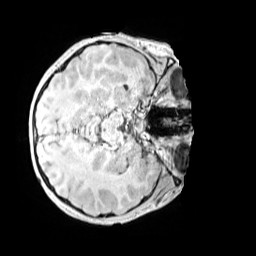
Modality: MP2RAGE
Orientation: axial
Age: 11
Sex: female
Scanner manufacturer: siemens
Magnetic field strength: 3 T
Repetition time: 4 s
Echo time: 0.00299 s